Question: Im using image sprites across my site.
in IE6 and IE7 a gray border appears around the images..
works fine in the other browsers +IE8
how can i remove it?
here it is the bottom one is a div:

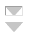
Answer: i changed image tags to divs and it worked.